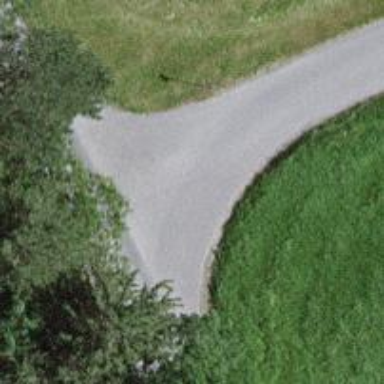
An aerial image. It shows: Unclassified road with asphalt surface.